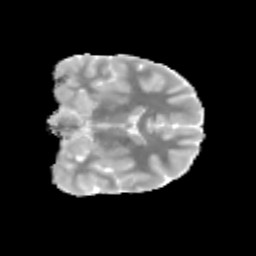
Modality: MD
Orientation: coronal
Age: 11
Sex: male
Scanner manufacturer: siemens
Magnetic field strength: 3 T
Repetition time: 3.8 s
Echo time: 0.07 s